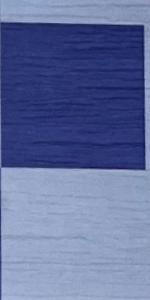
Label: Empty